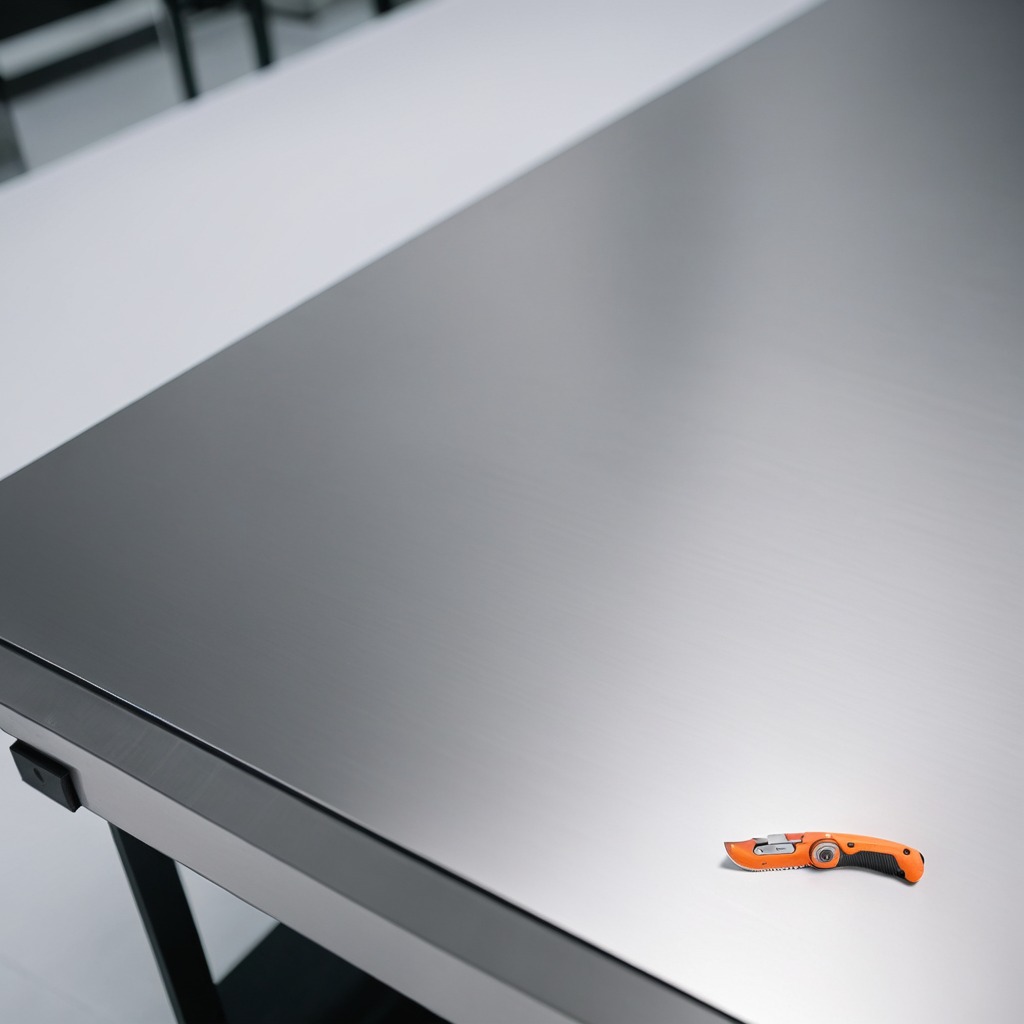
A utility knife is lying on the stainless steel table in a high-end prototyping lab.